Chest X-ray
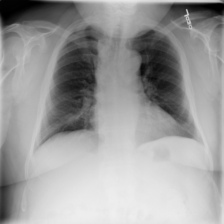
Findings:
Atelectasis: negative
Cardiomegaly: negative
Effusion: negative
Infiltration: negative
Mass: negative
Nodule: negative
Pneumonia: negative
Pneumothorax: negative
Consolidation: negative
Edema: negative
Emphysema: negative
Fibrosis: negative
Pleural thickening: negative
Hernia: negative